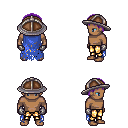
a pixel art fantasy rpg character, male body template, human, dark skin, blue tattered cape, gold greaves, purple plain hairstyle, chain helm, metal gloves, four views (front, back, left, right), 2x2 character sprite sheet, small pixel art, hard edges, no anti-aliasing